Question: I am programming a online Expression Calculator in GAE using Python. I am using query string to get the query and then evaluate the expression. For example for 'ishamsample.appspot.com/eval?q=9-6' browser should show '{9-3}{6}' This like query is working properly but the problem is + symbol. 'ishamsample.appspot.com/eval?q=1+6' Below is my code. I tried URL quoting
'''
class Eval(webapp2.RequestHandler):
def get(self):
q=self.request.get('q')
q=urllib.quote(q)
code=eval(compile(q,'<string>', 'eval', __future__.division.compiler_flag))
self.response.write('{'+q+'}{'+str(code)+'}')
'''
For that browser shows output as '{1%206}{1}'

How to overcome this issue.
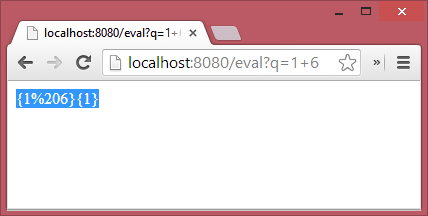
Answer: You the string you get as GET parameter on the server side. You should be decoding it; and GAE does that for you. Whoever is the client (here: you as a user) should encode the symbols before making an HTTP request.
Your request should look like:
'''
http://.../?q=1%2B6
'''
---
One comment that I cant resist making: . Please refer to a <URL>'.